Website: lowes
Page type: stored-credit-cards
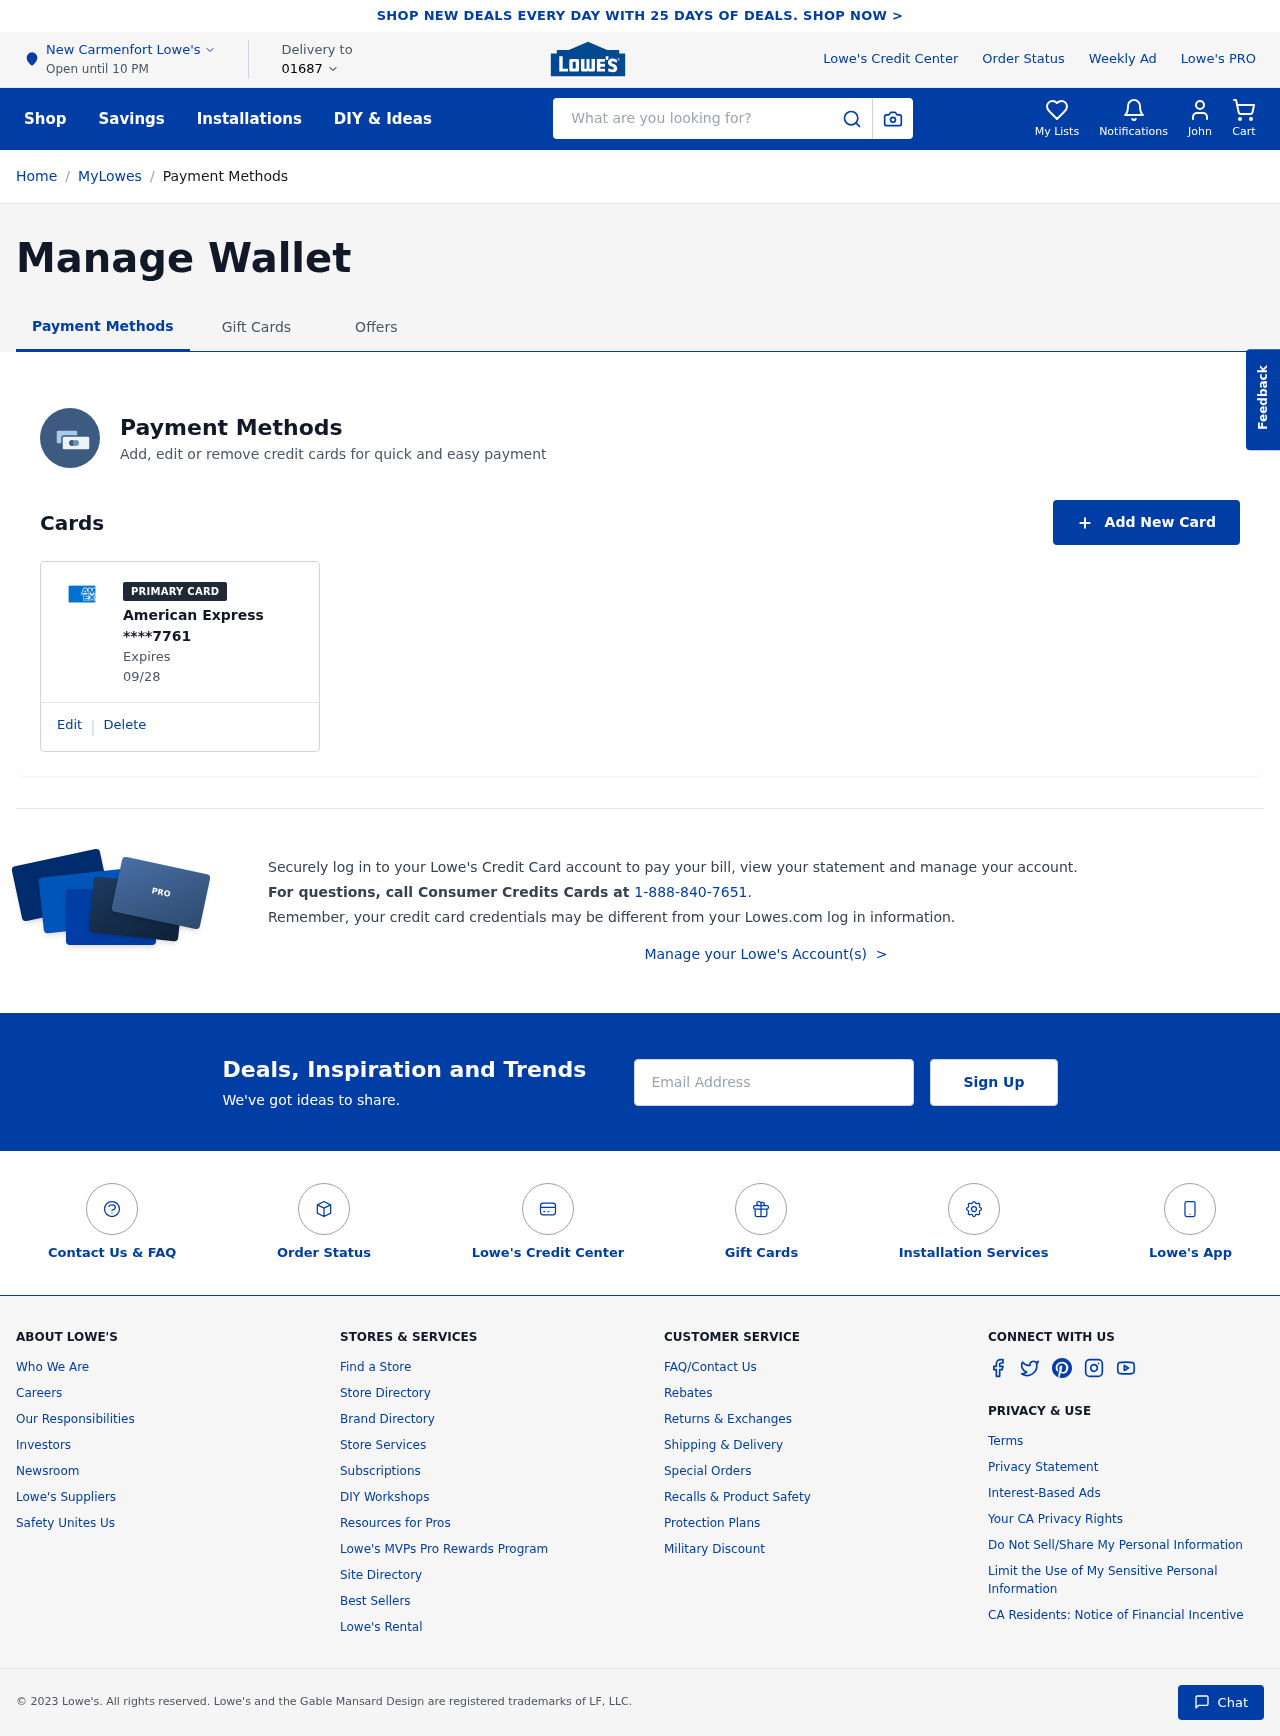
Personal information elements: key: PII_CARD_EXPIRY
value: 09/28
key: PII_CARD_LAST4
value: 7761
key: PII_CARD_TYPE
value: American Express
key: PII_CITY
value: New Carmenfort
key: PII_EMAIL
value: jfox@gmail.com
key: PII_FIRSTNAME
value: John
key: PII_POSTCODE
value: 01687
Search elements: key: HEADER_SEARCH
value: What are you looking for?